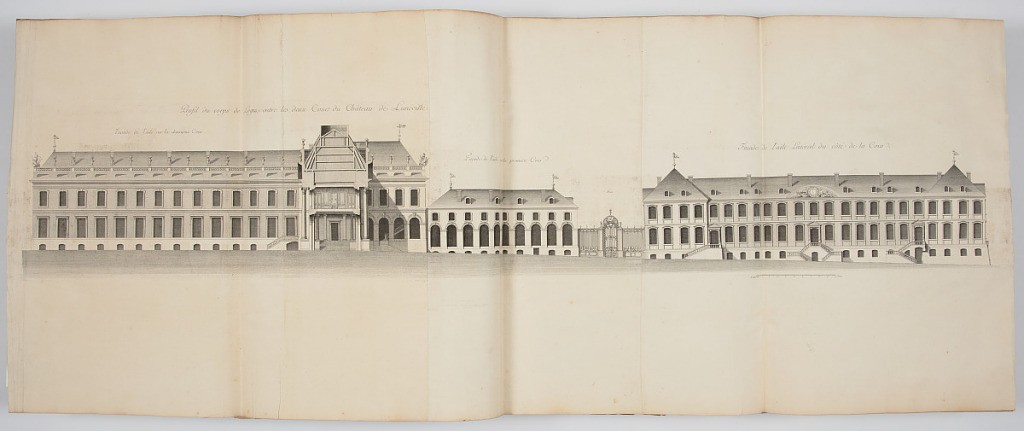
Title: Profil du corps de Logis entre les deux Cours du Château de Lunéville.
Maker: Emmanuel Héré de Corny, French, 1705–1763
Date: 1753
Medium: Engraving on laid paper
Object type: Bound print
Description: Profile of the main building of the castle of Lunéville, with the facades of the side buildings as well. At bottom right, in the plate, is a scale bar of "10 Toises."